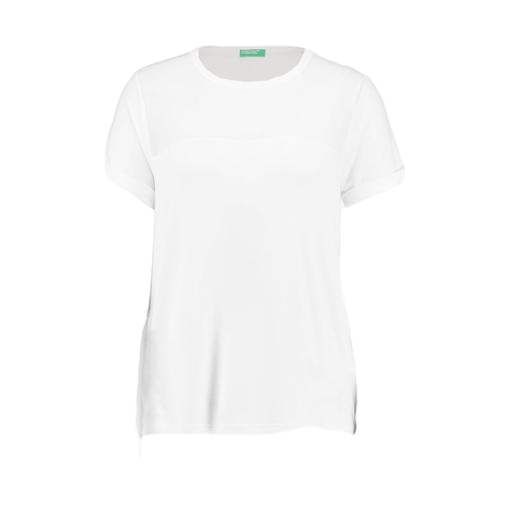
white draped t-shirt, white technical t-shirt, white mesh t-shirt, white background